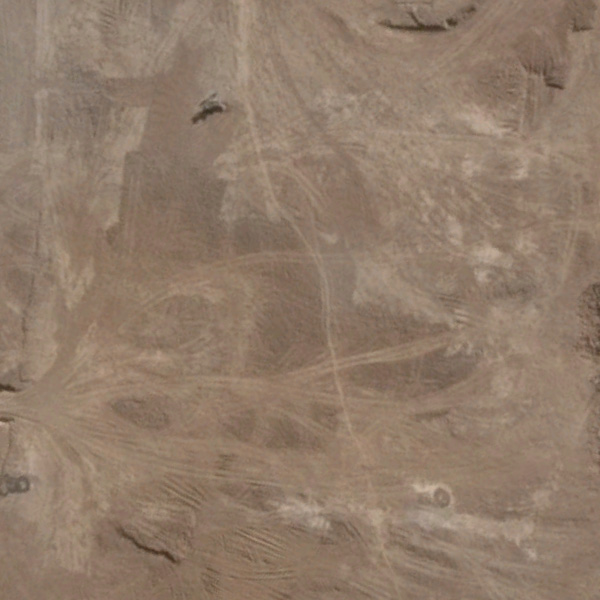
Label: BareLand